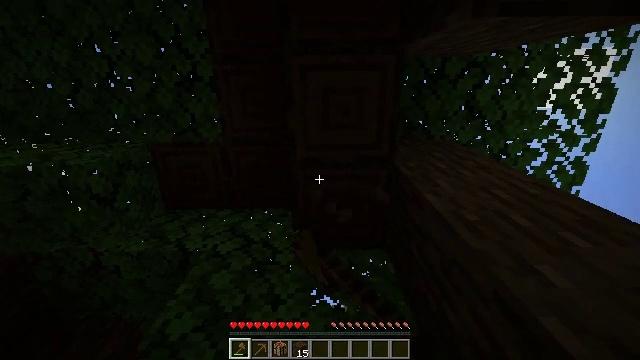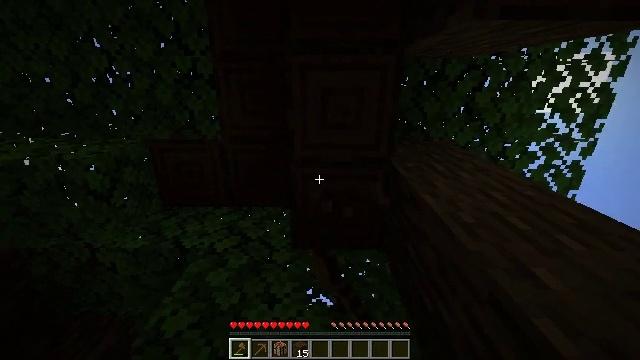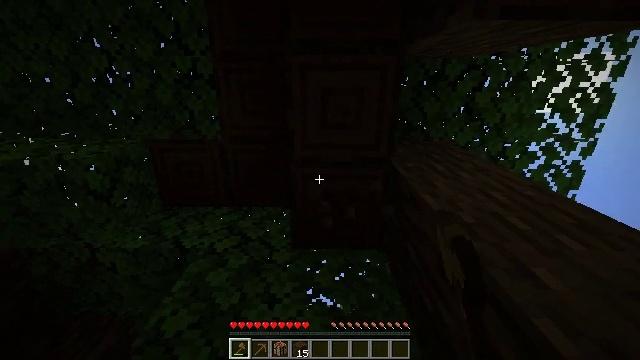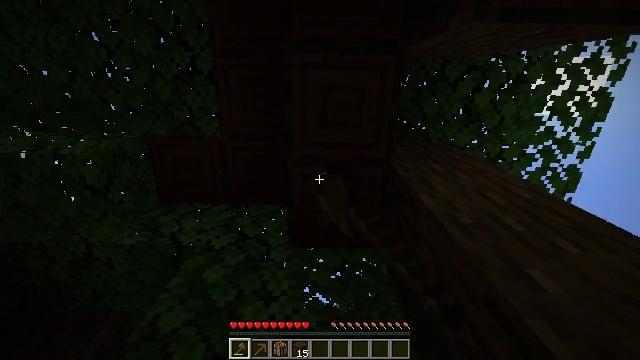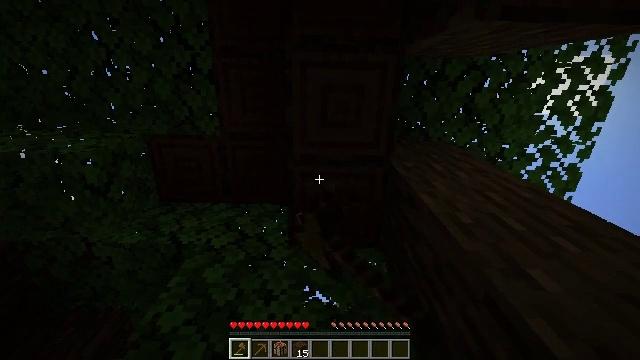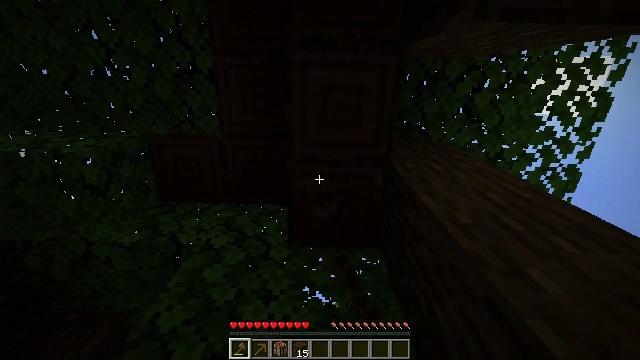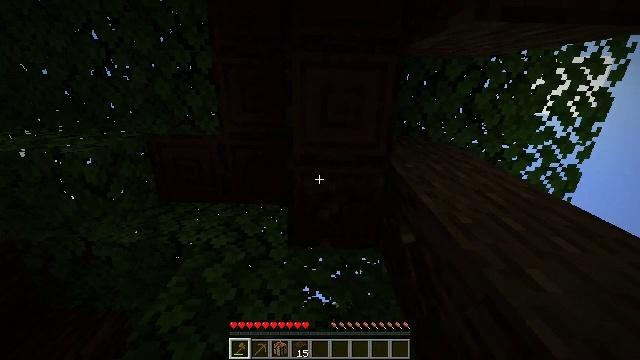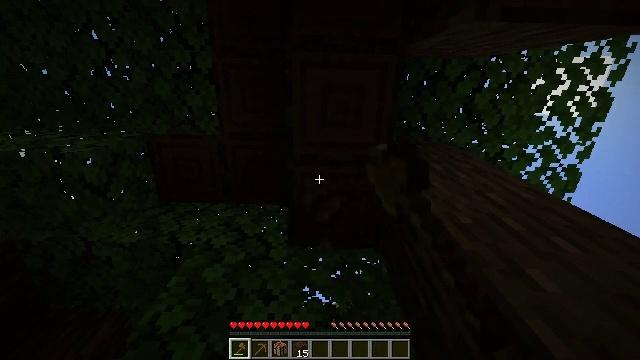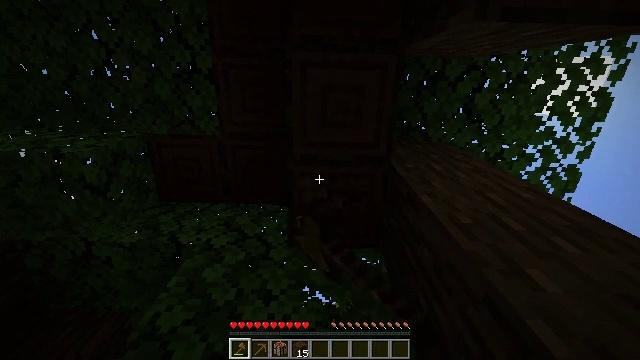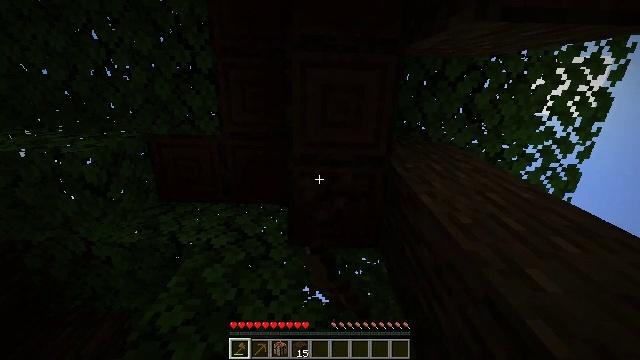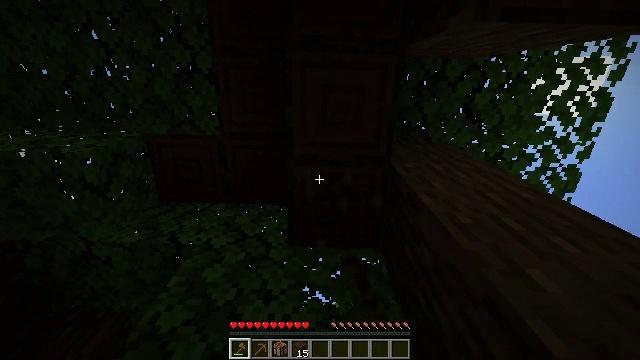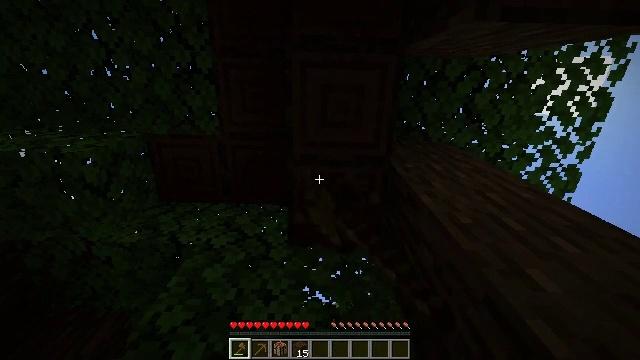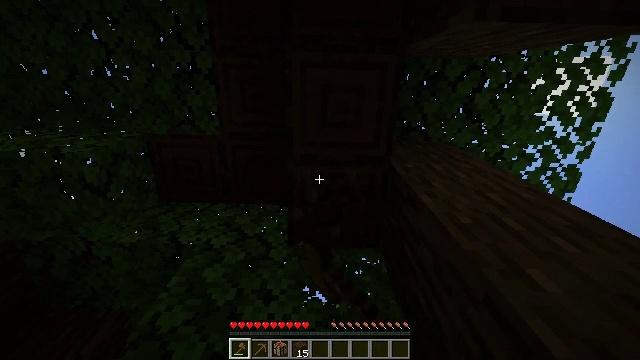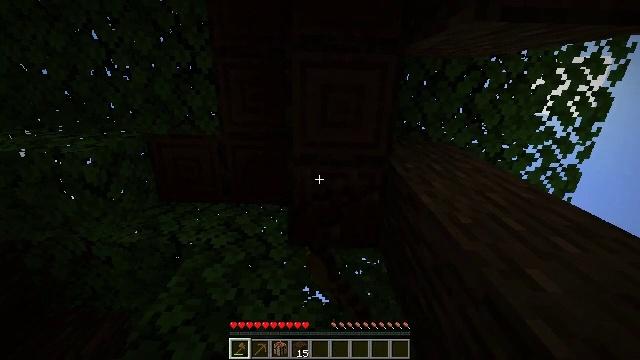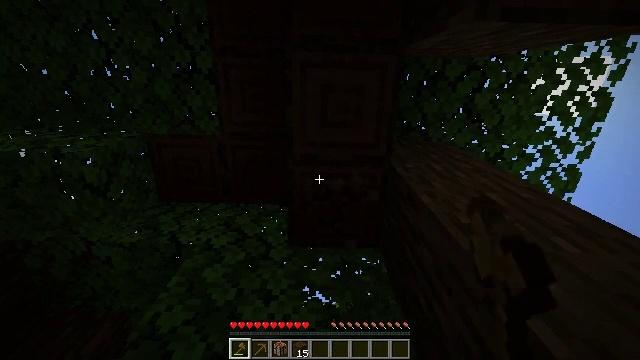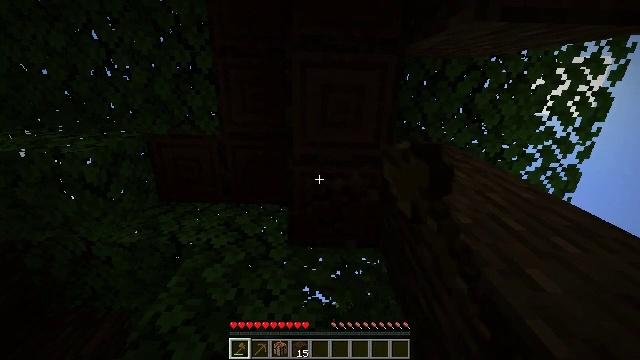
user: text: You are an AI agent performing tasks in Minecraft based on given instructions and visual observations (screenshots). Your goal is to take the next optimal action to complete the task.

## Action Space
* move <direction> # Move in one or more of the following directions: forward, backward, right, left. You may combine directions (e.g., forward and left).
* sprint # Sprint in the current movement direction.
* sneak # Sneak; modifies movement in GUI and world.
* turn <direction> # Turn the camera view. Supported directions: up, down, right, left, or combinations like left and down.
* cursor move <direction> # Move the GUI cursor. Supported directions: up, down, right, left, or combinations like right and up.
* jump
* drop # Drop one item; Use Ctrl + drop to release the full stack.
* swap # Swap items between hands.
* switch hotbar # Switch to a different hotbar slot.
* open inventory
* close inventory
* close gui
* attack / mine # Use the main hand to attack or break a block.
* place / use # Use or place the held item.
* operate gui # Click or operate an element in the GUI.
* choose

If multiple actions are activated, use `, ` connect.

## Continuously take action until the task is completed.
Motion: motion action
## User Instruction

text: Collect dark oak log for building.
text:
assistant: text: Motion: turn right, attack / mine
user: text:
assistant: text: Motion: attack / mine
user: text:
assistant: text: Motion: turn right, attack / mine
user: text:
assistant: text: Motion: attack / mine
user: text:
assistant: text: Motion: attack / mine
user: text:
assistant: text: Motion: attack / mine
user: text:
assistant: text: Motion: attack / mine
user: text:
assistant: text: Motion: attack / mine
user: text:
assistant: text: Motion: attack / mine
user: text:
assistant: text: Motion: attack / mine
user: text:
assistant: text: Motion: attack / mine
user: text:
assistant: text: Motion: attack / mine
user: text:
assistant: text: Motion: attack / mine
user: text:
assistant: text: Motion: attack / mine
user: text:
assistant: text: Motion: attack / mine
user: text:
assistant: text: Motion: attack / mine
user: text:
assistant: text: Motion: attack / mine
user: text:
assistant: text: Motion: attack / mine
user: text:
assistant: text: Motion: attack / mine
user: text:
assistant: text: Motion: attack / mine
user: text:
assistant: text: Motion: attack / mine
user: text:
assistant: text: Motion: attack / mine
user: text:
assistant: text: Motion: attack / mine
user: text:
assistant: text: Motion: attack / mine
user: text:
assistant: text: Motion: attack / mine
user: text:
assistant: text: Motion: attack / mine
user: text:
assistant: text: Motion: attack / mine
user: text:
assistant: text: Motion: attack / mine
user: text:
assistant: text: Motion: attack / mine
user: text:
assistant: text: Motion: attack / mine